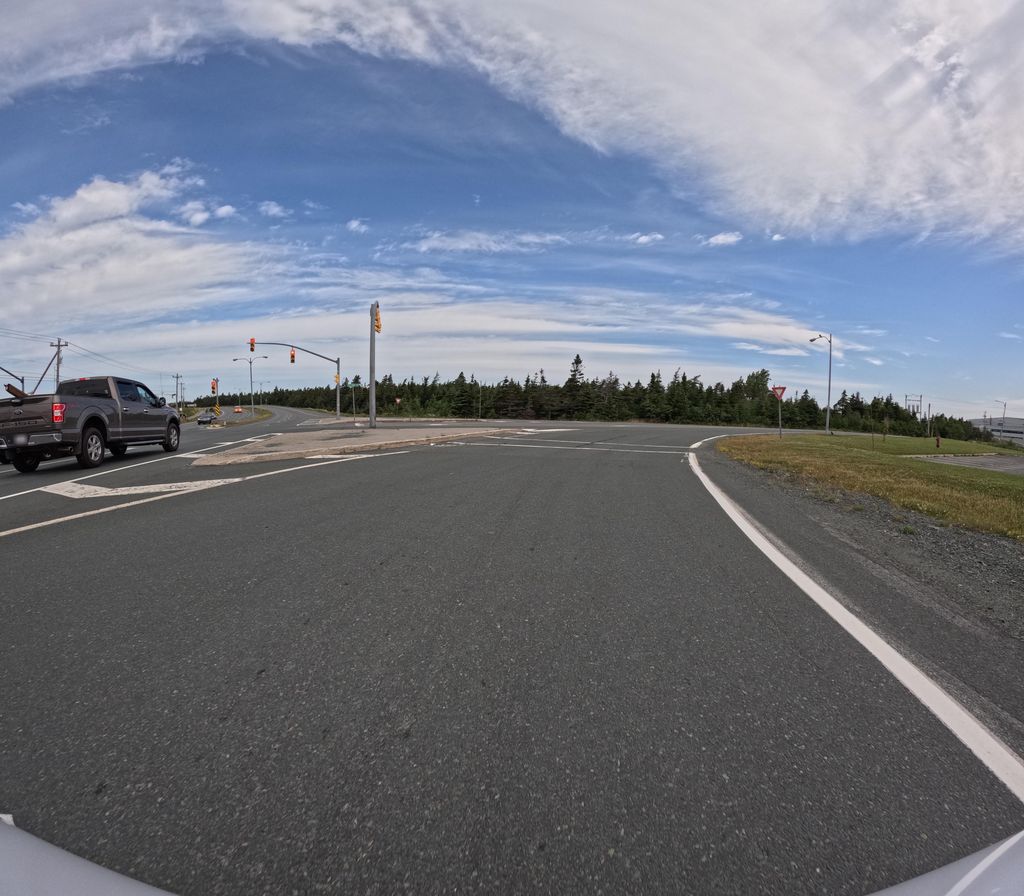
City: st_johns